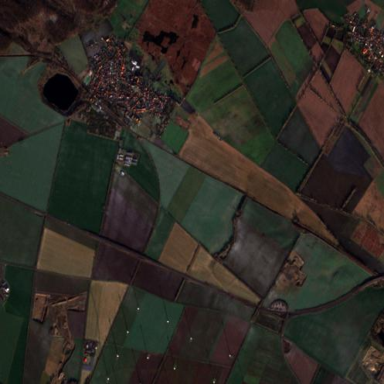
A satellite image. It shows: Picturesque farmland scene.